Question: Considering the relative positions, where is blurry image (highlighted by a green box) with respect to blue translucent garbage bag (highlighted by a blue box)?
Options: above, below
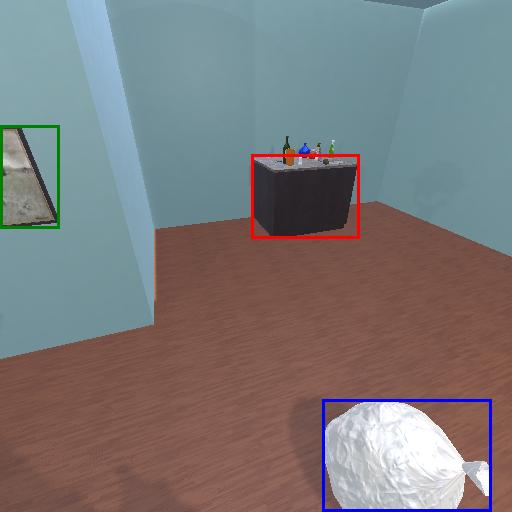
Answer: above